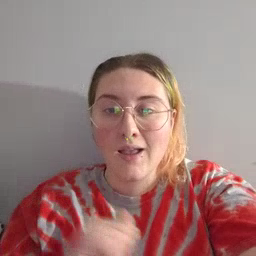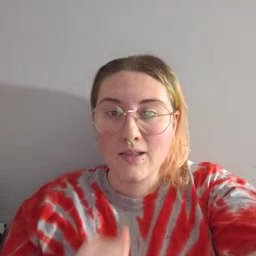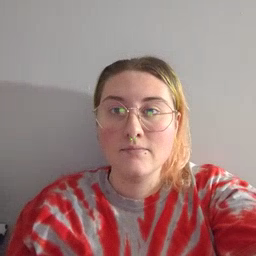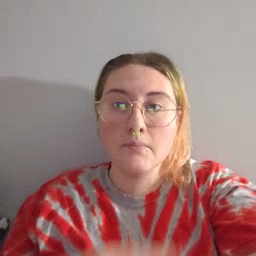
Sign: jacket